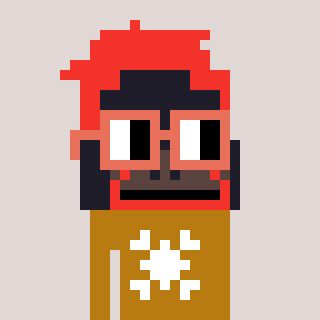
a pixel art character with square orange glasses, a orangutan-shaped head and a gold-colored body on a warm background